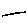
Label: line